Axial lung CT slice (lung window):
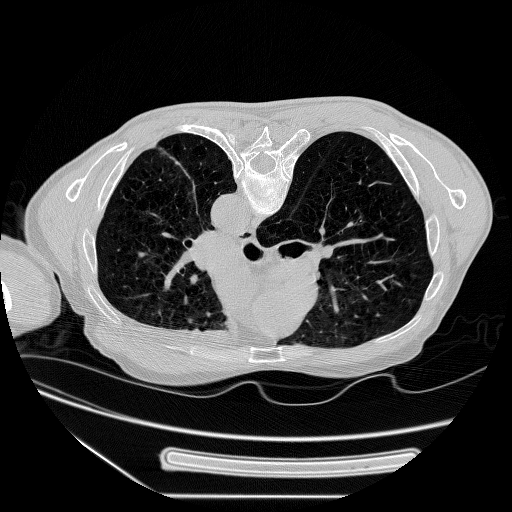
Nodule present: no